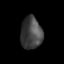
Tissue: lung
Cell type: Epithelial cells
Senescence score: 0.1711
Nuclear area (px): 671
Mean DAPI intensity: 67.337